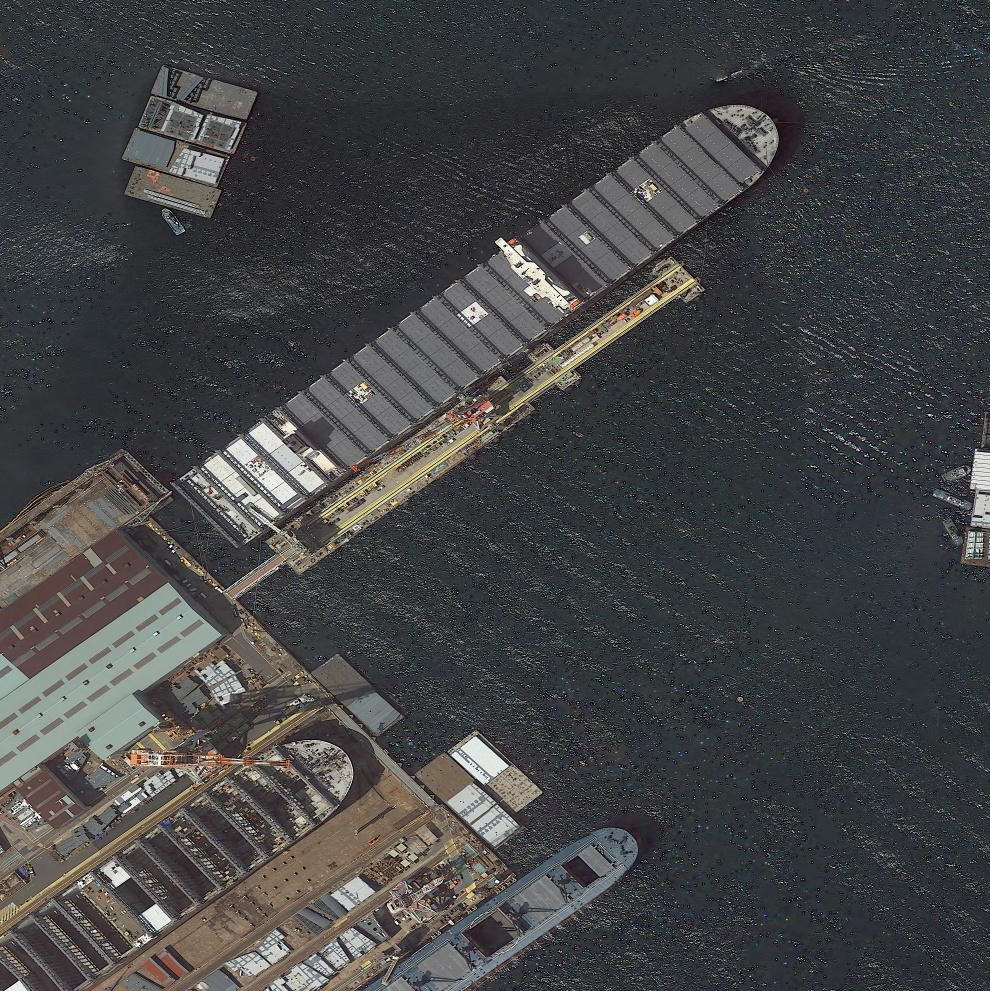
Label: civil